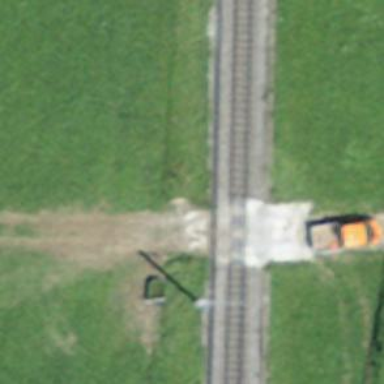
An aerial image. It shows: Railway level crossing.